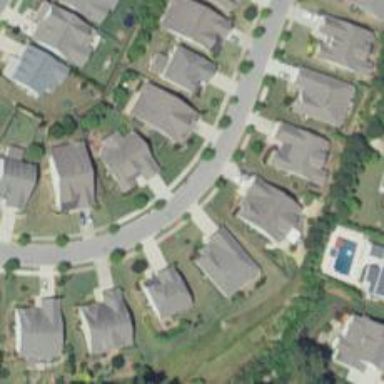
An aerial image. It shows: Residential road with asphalt surface and separate sidewalk.